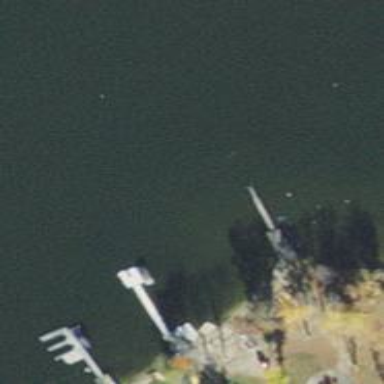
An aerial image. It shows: Man-made pier.